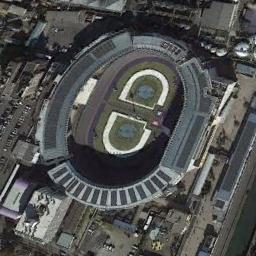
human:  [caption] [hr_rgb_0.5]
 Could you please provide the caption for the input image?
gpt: The stadium is next to some buildings and a river .

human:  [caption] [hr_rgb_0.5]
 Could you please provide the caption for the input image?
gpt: There are many buildings beside the stadium .

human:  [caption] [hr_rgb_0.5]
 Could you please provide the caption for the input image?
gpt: Oval stadium built in the middle of a residential area .

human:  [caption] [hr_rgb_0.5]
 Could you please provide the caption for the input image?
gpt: There are rows of buildings around this oval stadium .

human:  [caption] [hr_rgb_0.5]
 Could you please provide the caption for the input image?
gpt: There are some buildings beside the stadium .